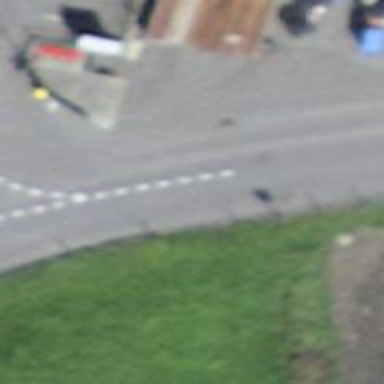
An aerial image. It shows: Bus stop with platform for public transport.